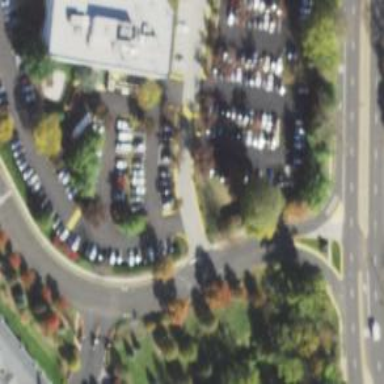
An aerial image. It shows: Parking area.